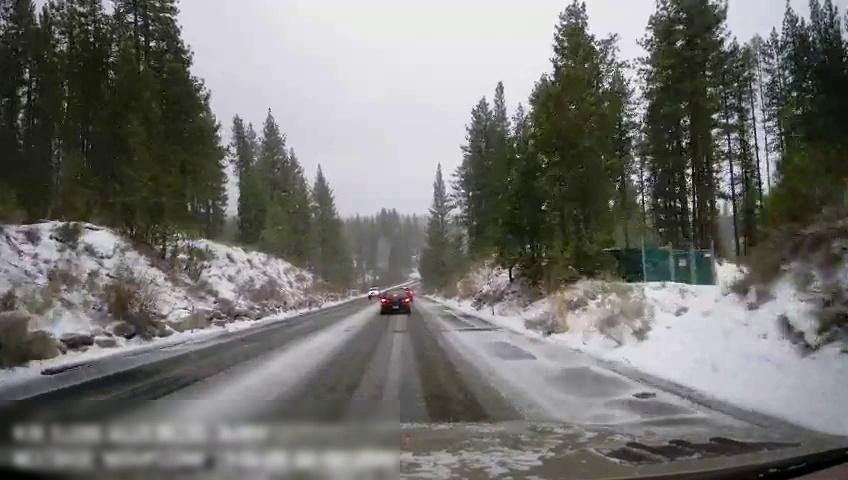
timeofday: Day
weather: Snowy
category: Drivable Space
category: Vehicles | SUV
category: Vehicles | Car
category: Lanes | Opposite Lane
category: Lanes | Current Lane
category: Lanes | Alternate Lane